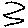
Label: zigzag